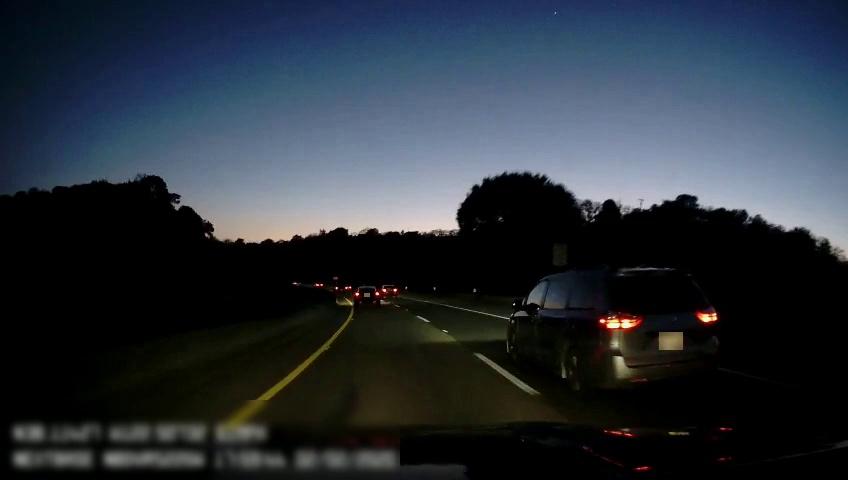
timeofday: Dusk/Dawn/Twilight
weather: Sunny
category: Drivable Space
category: Vehicles | SUV
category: Vehicles | Car
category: Vehicles | Car
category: Lanes | Current Lane
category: Lanes | Current Lane
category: Lanes | Alternate Lane
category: Traffic | Signs